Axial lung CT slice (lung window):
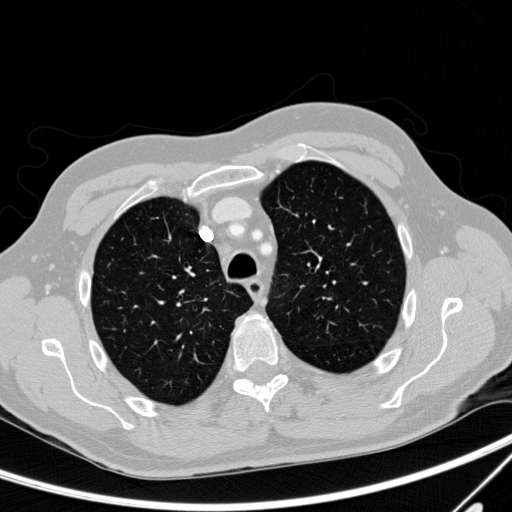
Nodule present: no